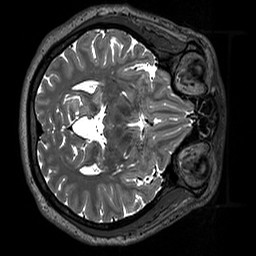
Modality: T2w
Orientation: axial
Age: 38
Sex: female
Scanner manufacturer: siemens
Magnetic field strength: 3 T
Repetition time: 3.2 s
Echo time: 0.412 s